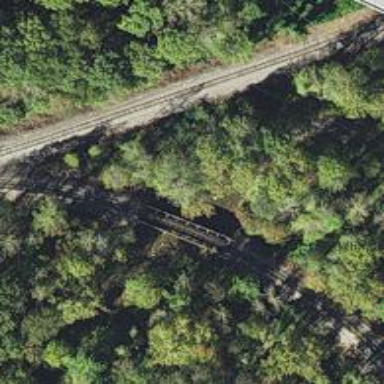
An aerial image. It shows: Bridge over railway line.